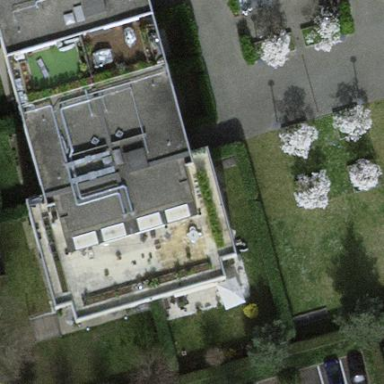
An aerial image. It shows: Garden enclosed by fence.